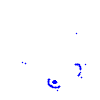
Particle: pion